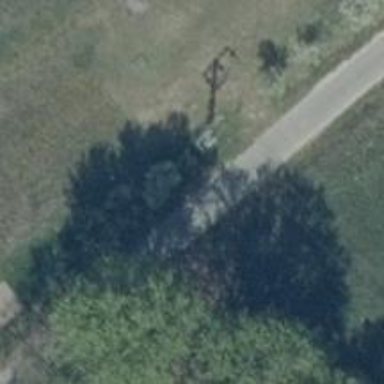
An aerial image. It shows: Power pole.